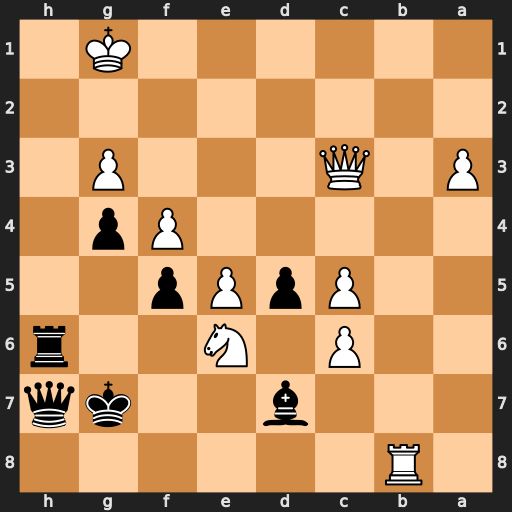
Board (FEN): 1R6/3b2kq/2P1N2r/2PpPp2/5Pp1/P1Q3P1/8/6K1
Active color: b
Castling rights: -
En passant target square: -
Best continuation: Bxe6 Rb7+ Bf7 Kf2 Rh1 e6+ Kg6